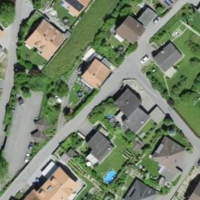
EUNIS habitat code: 54
Species observed at this site:
Ficus carica